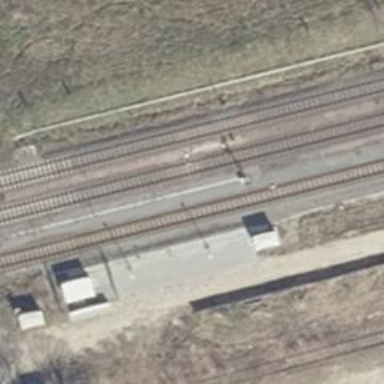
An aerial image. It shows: Wedge is used for the railway derail.